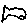
Label: fish